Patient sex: M
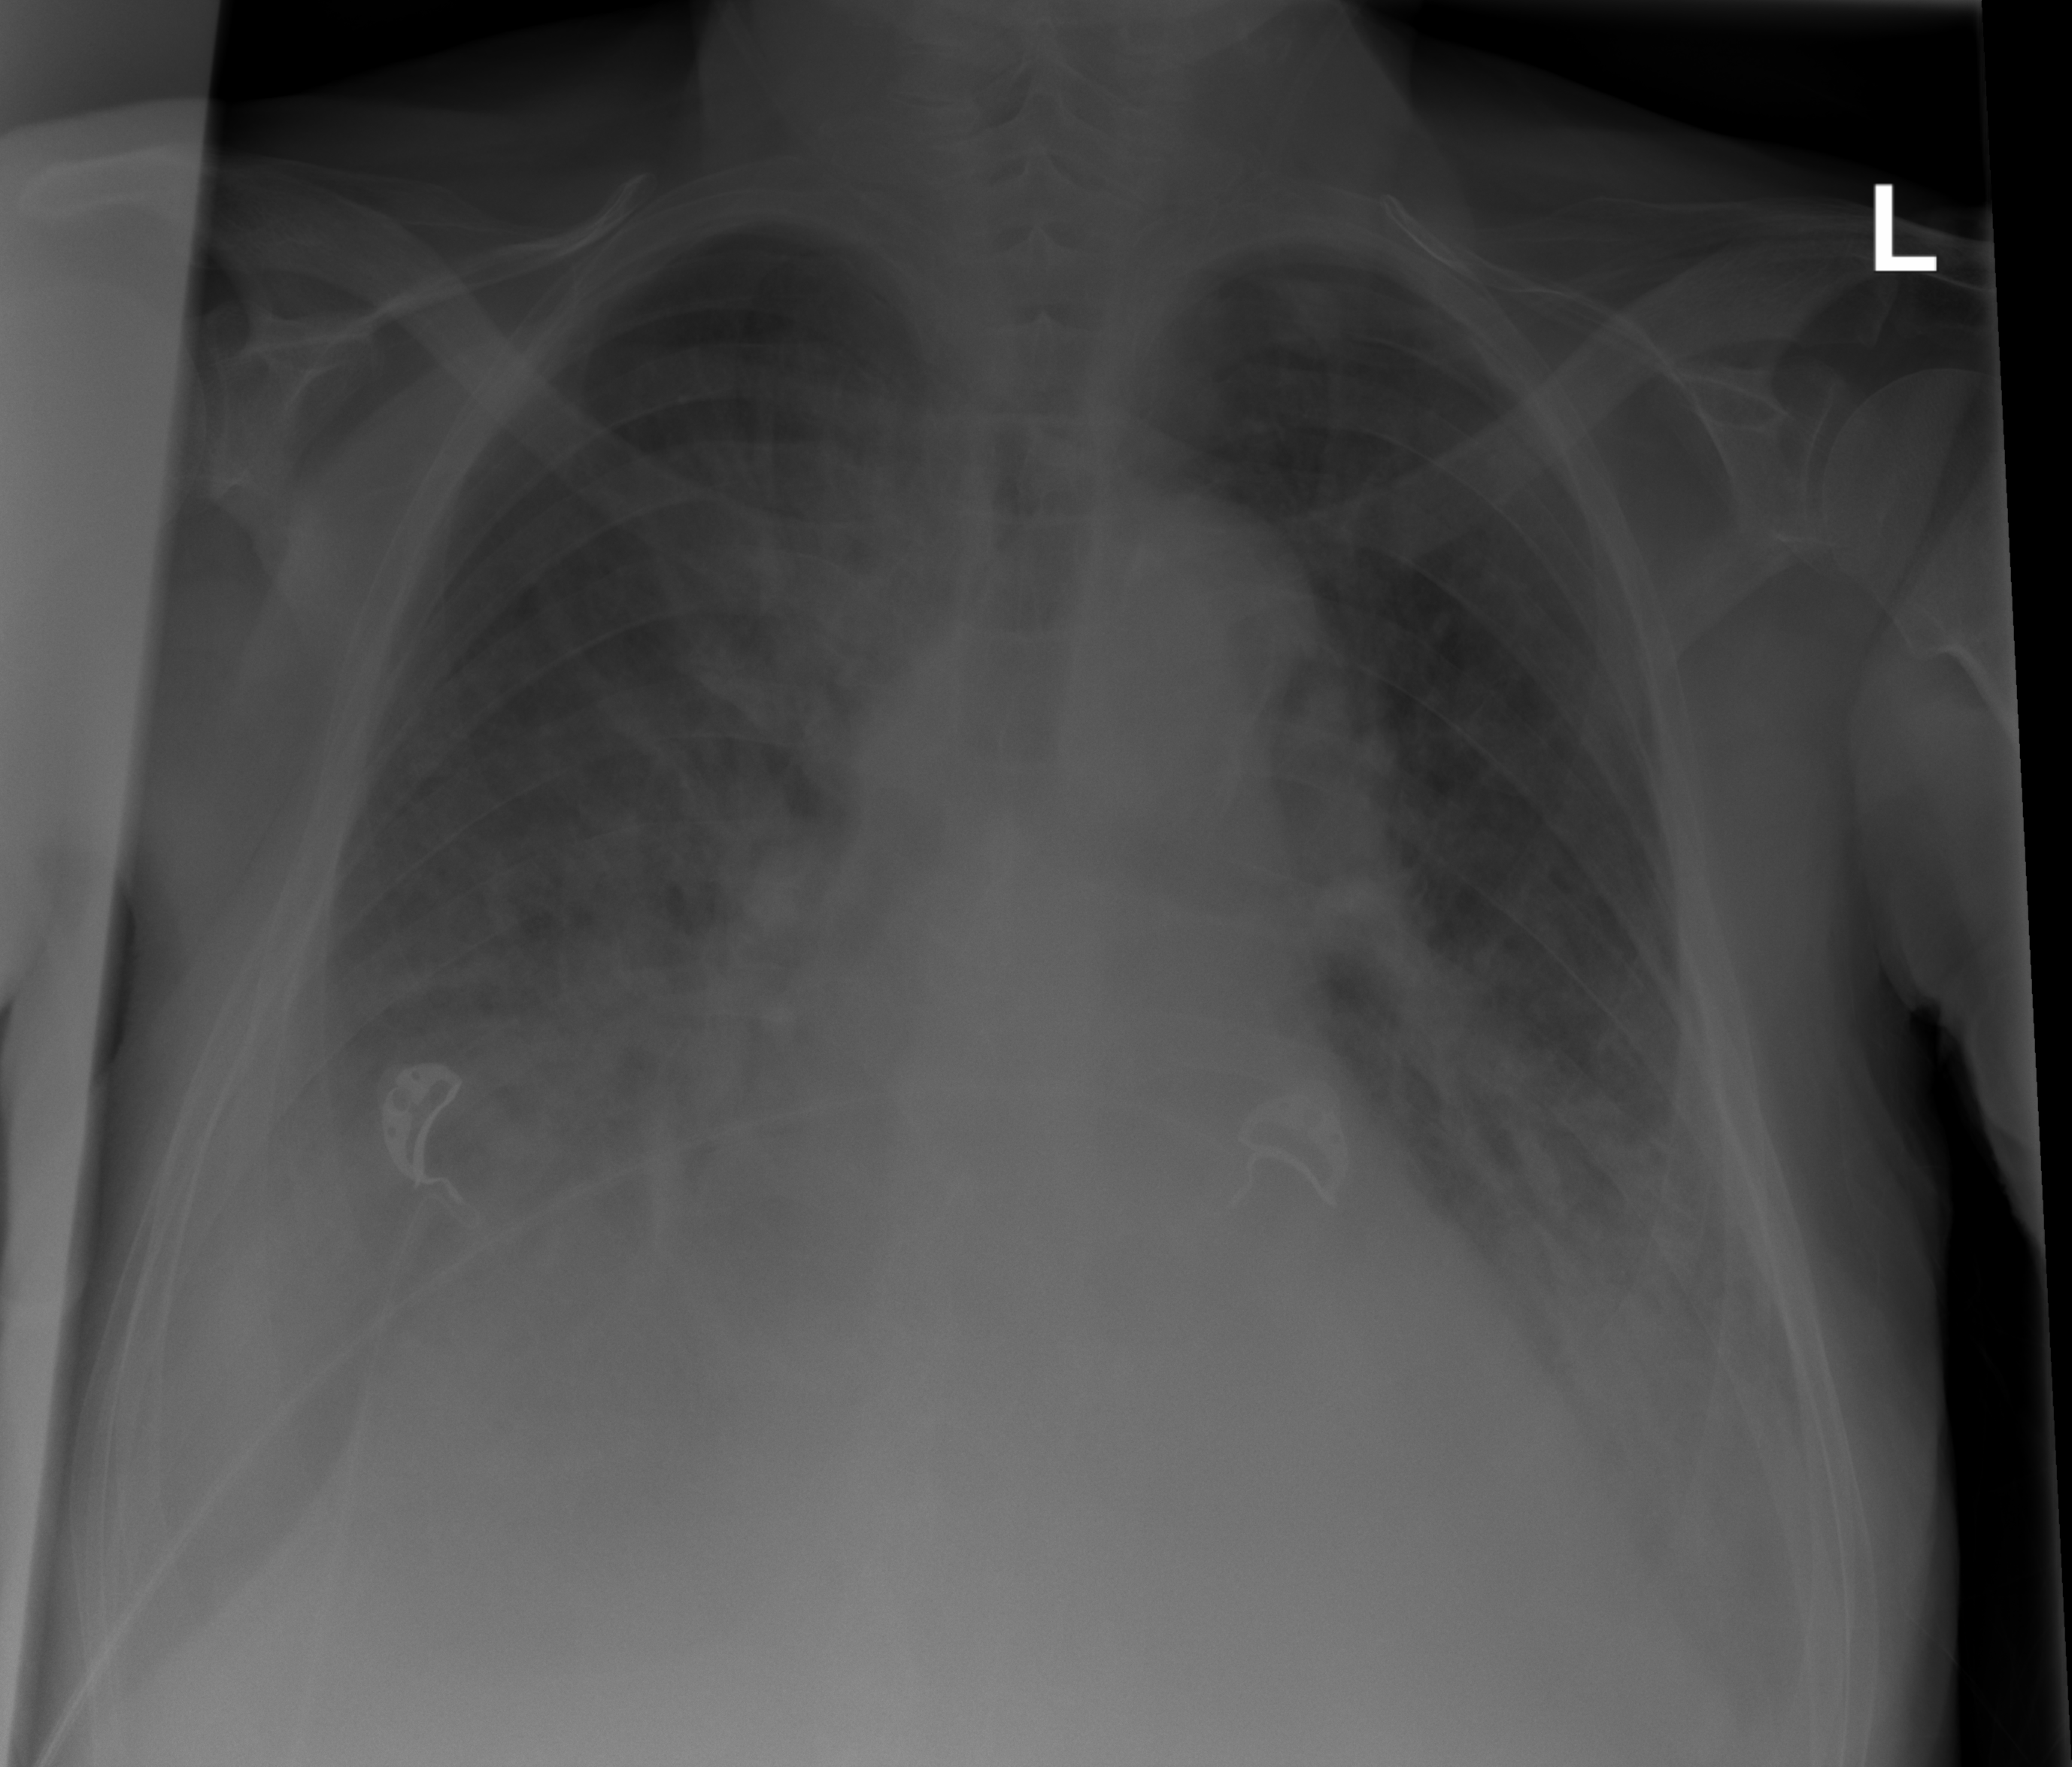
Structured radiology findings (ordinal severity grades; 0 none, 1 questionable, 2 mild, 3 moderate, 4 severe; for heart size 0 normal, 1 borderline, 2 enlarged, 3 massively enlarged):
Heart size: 2
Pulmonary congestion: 3
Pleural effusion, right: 3
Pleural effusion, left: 2
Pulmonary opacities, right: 3
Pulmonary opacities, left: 3
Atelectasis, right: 2
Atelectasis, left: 2